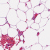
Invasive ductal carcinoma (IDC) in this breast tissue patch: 0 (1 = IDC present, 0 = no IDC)